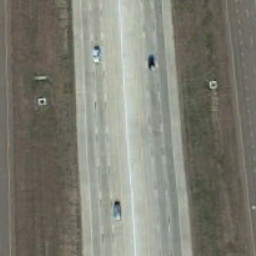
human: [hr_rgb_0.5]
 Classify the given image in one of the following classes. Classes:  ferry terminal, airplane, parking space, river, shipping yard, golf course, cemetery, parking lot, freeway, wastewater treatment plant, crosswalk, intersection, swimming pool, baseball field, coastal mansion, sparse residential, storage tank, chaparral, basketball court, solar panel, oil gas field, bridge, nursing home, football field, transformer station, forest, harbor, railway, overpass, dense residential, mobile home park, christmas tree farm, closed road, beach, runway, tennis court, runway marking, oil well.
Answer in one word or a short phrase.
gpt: freeway